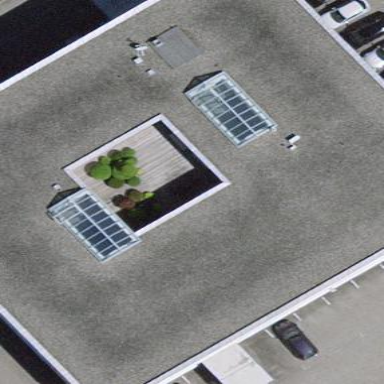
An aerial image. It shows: Office building.